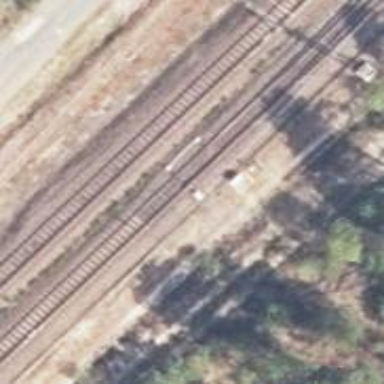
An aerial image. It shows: Railway switch.